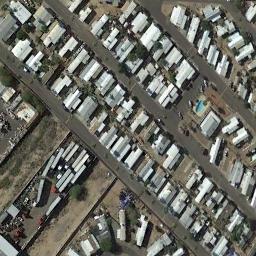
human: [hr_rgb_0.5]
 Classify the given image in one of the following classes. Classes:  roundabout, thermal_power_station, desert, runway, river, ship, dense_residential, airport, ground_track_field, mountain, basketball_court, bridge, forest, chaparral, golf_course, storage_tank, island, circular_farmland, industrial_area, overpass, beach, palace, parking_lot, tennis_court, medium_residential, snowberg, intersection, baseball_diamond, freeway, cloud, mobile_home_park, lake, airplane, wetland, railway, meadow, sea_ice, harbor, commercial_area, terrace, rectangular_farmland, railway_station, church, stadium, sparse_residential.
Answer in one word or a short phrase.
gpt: mobile_home_park